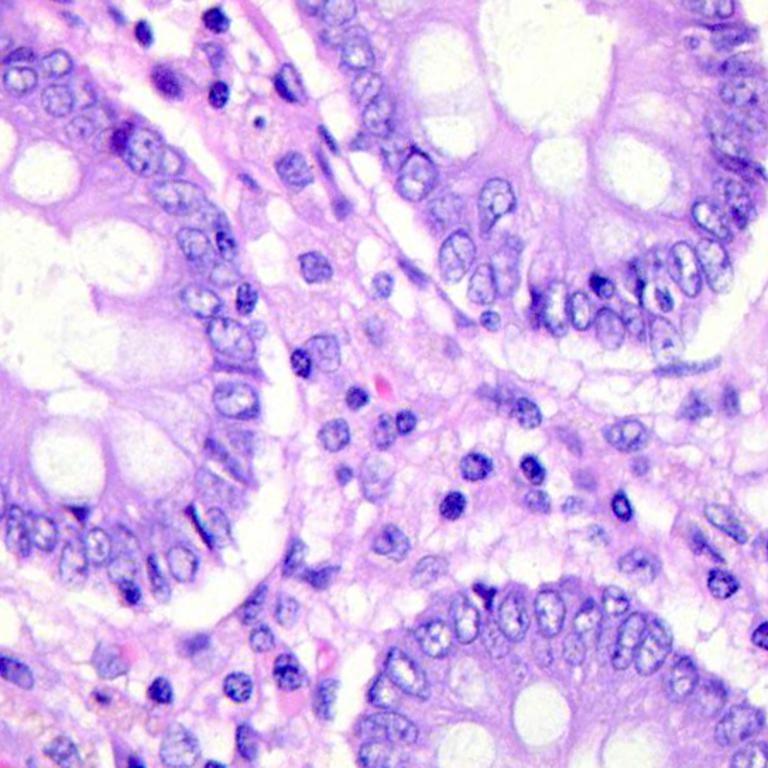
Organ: colon
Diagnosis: benign